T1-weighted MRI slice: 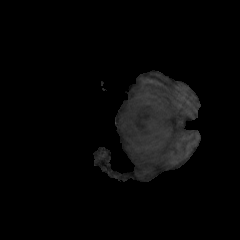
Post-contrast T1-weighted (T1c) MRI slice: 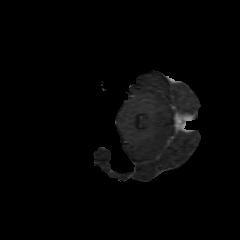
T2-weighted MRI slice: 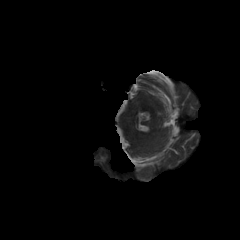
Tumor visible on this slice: no